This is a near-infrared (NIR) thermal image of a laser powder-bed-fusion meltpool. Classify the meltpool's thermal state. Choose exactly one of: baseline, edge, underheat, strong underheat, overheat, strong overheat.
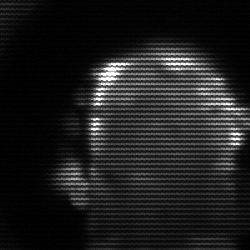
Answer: baseline